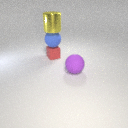
large purple rubber sphere to the right of small red rubber cube